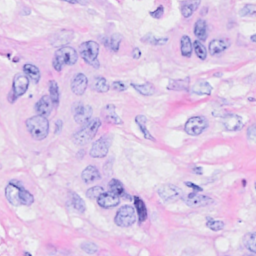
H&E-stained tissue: Breast